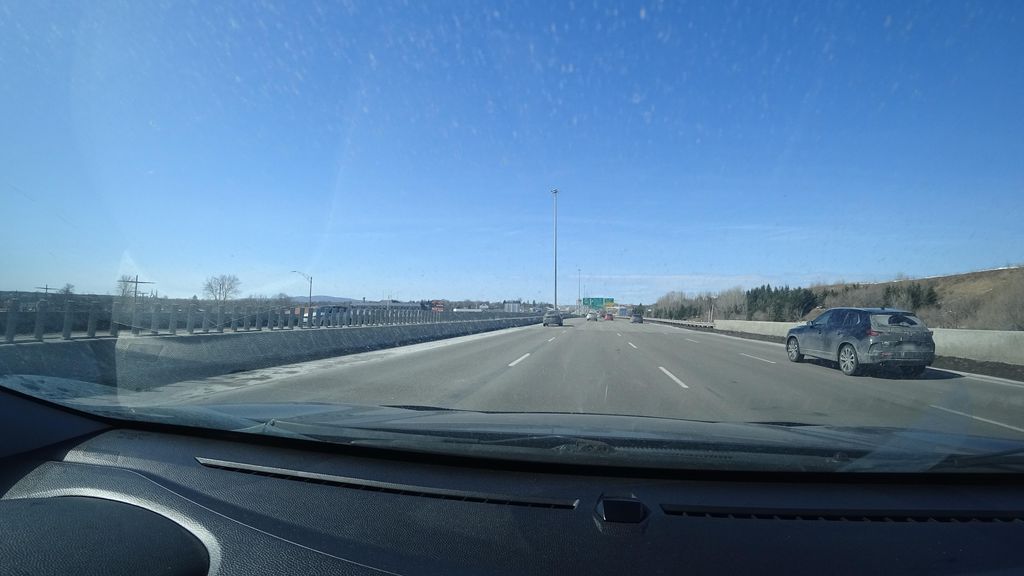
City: quebec_city